Question: I have the next code which represents a plot.
'''
x1<-0:200
a1<-dnorm(x1,88.24,15)
b1<-dnorm(x1,92,16)
c1<-dnorm(x1,104,15)
x2<-400:1200
a2<-dnorm(x2,747.88,65.9792)
c2<-dnorm(x2,835,117)
scale<-range(pretty(range(a1,a2,b1,c1,c2)))
remap<-function(x, to, from=range(x)) {
(x-from[1]) / (from[2]-from[1]) * (to[2]-to[1]) + to[1]
}
plot(NA, NA, xaxt="n", yaxt="n", type="n", xlim=scale, ylim=scale, xlab="X", ylab="Y")
rect(remap(83, scale, range(x1)), scale[1],
remap(93, scale, range(x1)), scale[2], col="#ff606025", lty=0)
rect(remap(82, scale, range(x1)), scale[1],
remap(102, scale, range(x1)), scale[2], col="#3ca90025", lty=0)
rect(remap(67, scale, range(x1)), scale[1],
remap(141, scale, range(x1)), scale[2], col="#3847ea25", lty=0)
rect(scale[1], remap(729, scale, range(x2)),
scale[2], remap(767, scale, range(x2)), col="#ff606025", lty=0)
rect(scale[1], remap(544, scale, range(x2)),
scale[2], remap(1126, scale, range(x2)), col="#3847ea25", lty=0)
lines(remap(x1,scale), a1, col="#ff6060", lwd=2)
lines(remap(x1,scale), b1, col="#3ca900", lwd=2)
lines(remap(x1,scale), c1, col="#3847ea", lwd=2)
lines(scale[2]-a2, remap(x2,scale), col="#ff6060", lwd=2)
lines(scale[2]-c2, remap(x2,scale), col="#3847ea", lwd=2)
axis(2); axis(3)
axis(1, at=remap(pretty(x1), scale), pretty(x1))
axis(4, at=remap(pretty(x2), scale), pretty(x2))
'''
You can see a representation of what is seen below:

How can I add a single point in this plot? For example, when the point is X=100 and Y=600.
Thanks in advance
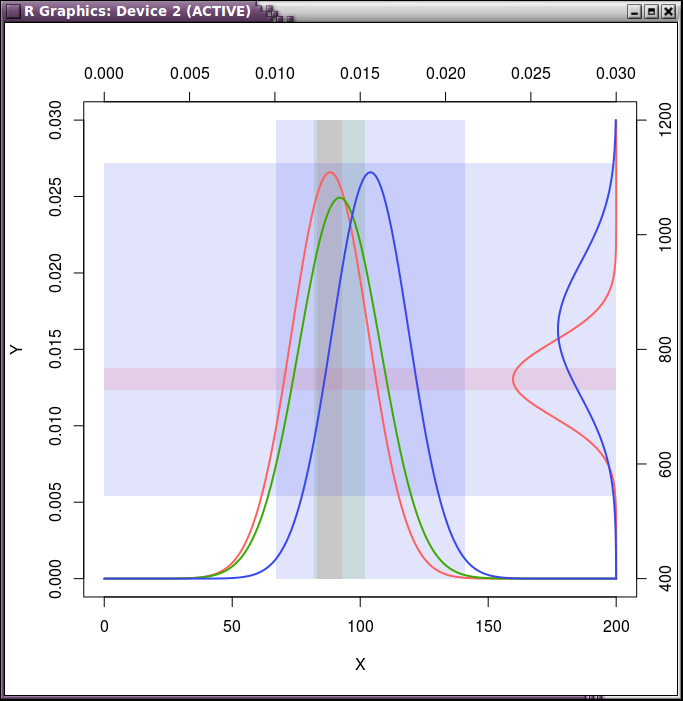
Answer: Try this:
'''
points( x=100*diff(scale)/diff(range(x1)), #could also use remap(100, scale, range(x1))
y=remap(600, scale, range(x2) ),
col="red", cex=3)
'''